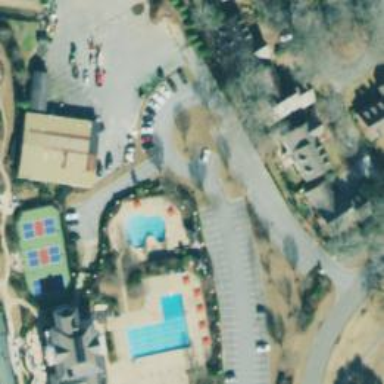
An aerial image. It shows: Swimming pool located in leisure land.